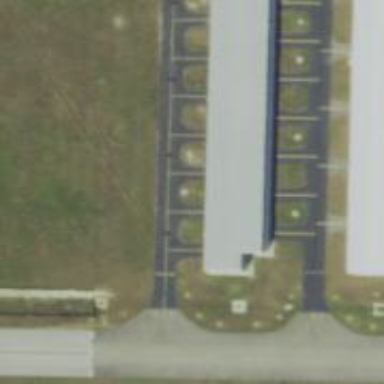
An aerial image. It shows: Image of taxiway at airport.